Question: I'd like to start by saying that nextpeer's customer support has been top-notch and very responsive. After a few days of trying to figure out what's going on, I am at a complete standstill. I am using the libgdx plugin with nextpeer and everything is working great except messages. For some reason I can receive synchronized events, start and stop events, but reliable or unreliable messages are just not working. I have a near identical implementation to the superjumper example and messages are working with the example, but in my project I am getting a "must implement or override a supertype method" error ONLY on the onReceiveTournamentCustomMessage() method if I try to override it in my AndroidTournaments class, but it never gets called if I don't override it and it gives a warning that it is never used locally, which makes no sense because the NextpeerListener is confirmed working with synchronized events and I am using an exact copy of the superjumper example nextpeer integration. Has anybody run into this before with a nextpeer integration? It has to be something simple, somebody get me on the right track... Thanks!
'''
private NextpeerListener _listener = new NextpeerListener() {
//Works perfectly every time
public void onReceiveSynchronizedEvent(String name,
NextpeerSynchronizedEventFire fireReason) {
if (TextUtils.equals(name, "SYNC_EVENT")) {
System.out.println("RECEIVED_SYNC!!!");
// TODO: Start the game!
}
}
//Never gets called if not overriden and error if overriden??????????????????????????
//@Override
public void onReceiveTournamentCustomMessage(
NextpeerTournamentCustomMessage message) {
System.out.println("RECEIVED_MESSAGE");
}
@Override
public void onTournamentStart(NextpeerTournamentStartData startData) {
if (callback != null) {
callback.onTournamentStart(startData.tournamentRandomSeed);
}
}
@Override
public void onTournamentEnd(NextpeerTournamentEndData endData) {
if (callback != null) {
callback.onTournamentEnd();
}
}
};
'''

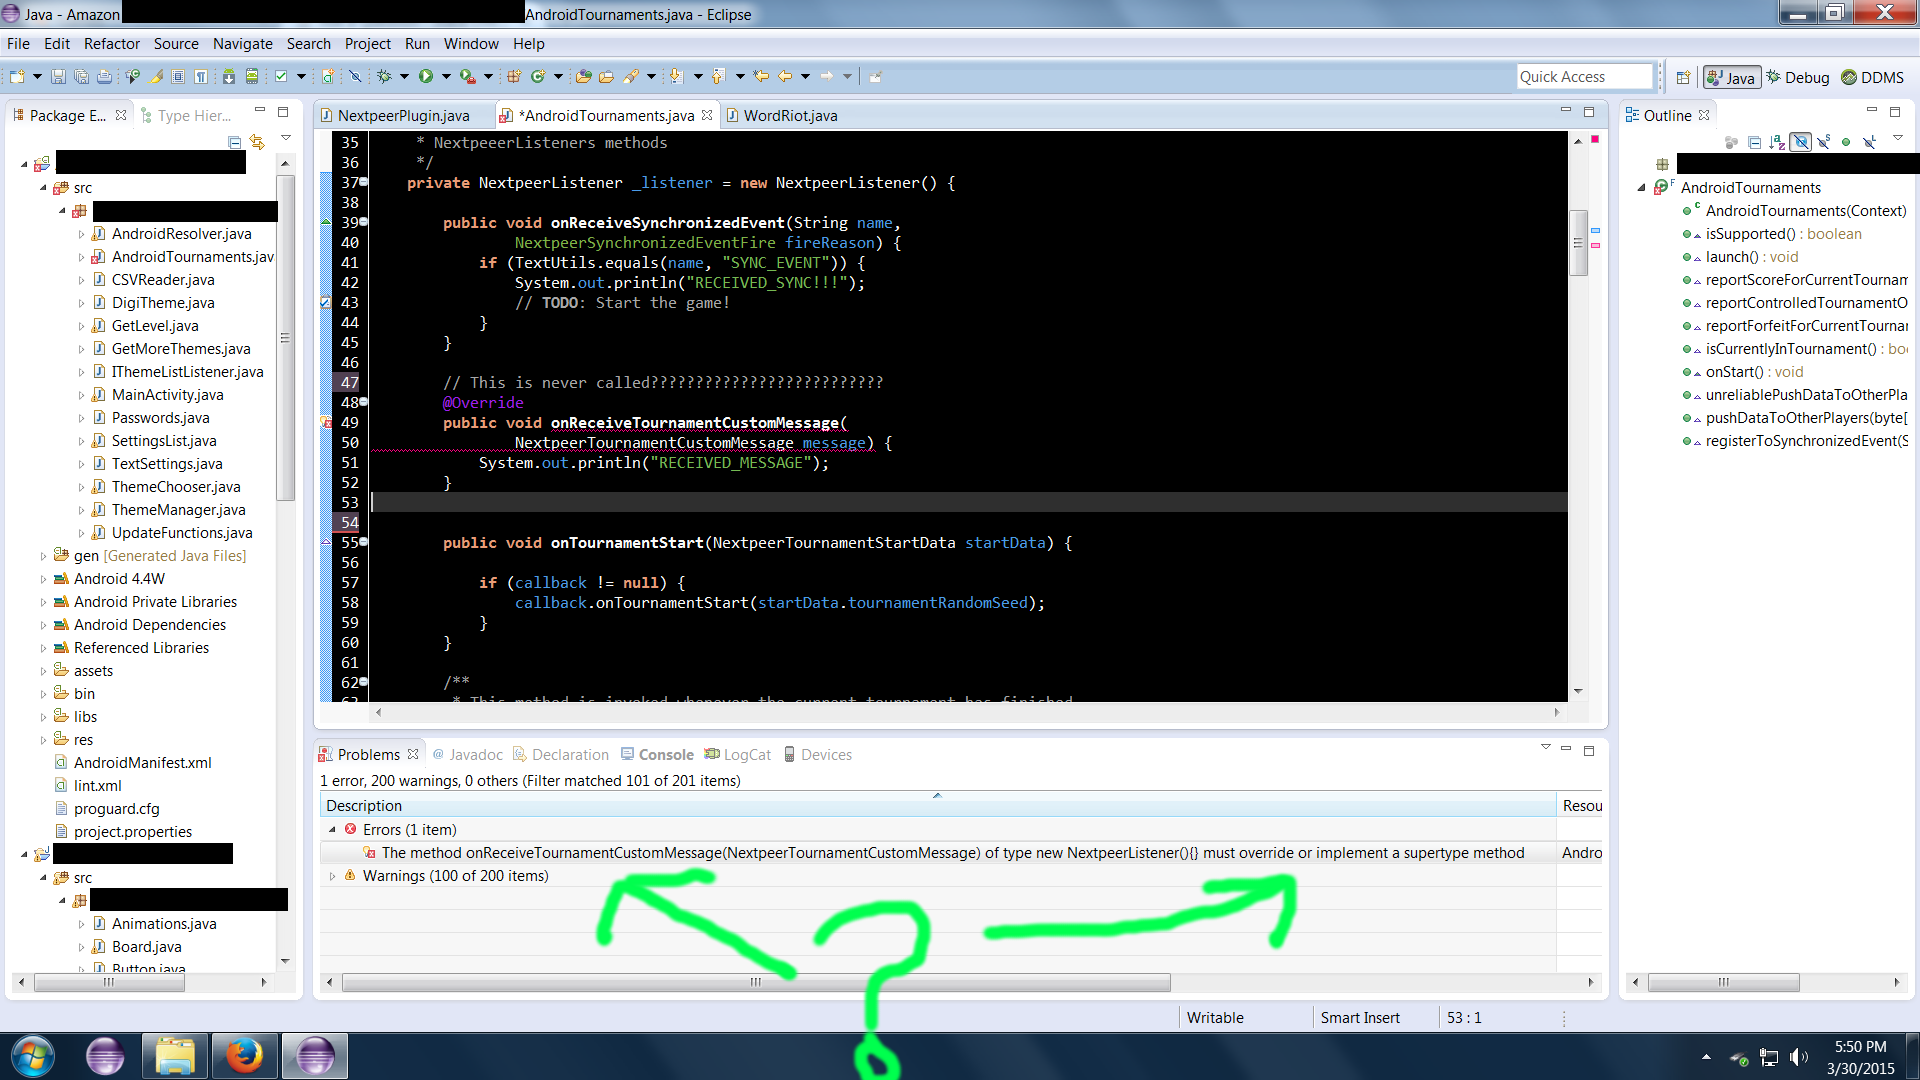
Answer: The current Nextpeer libGDX plugin has 2 classes that called NextpeerTournamentCustomMessage in different packages.
That's the reason you could not override that class.
1) com.nextpeer.android.NextpeerTournamentCustomMessage
2) com.nextpeer.libgdx.NextpeerTournamentCustomMessage
Make sure to import the right one (com.nextpeer.android.NextpeerTournamentCustomMessage).
Go Nextpeer :)